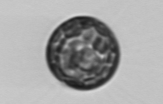
Label: Thalassiosira